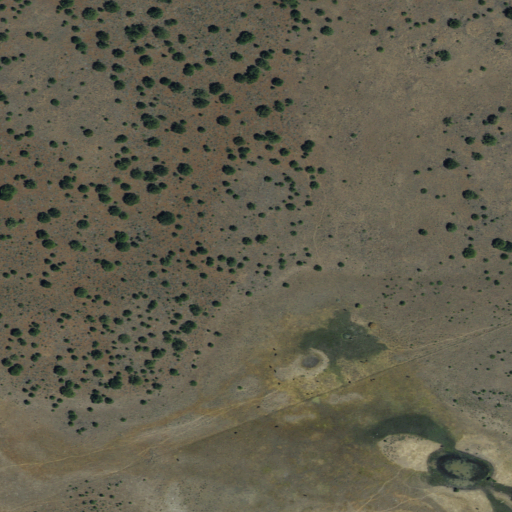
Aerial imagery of plain(s) in California named Harter Flat containing shrub, woody wetlands, and evergreen forest